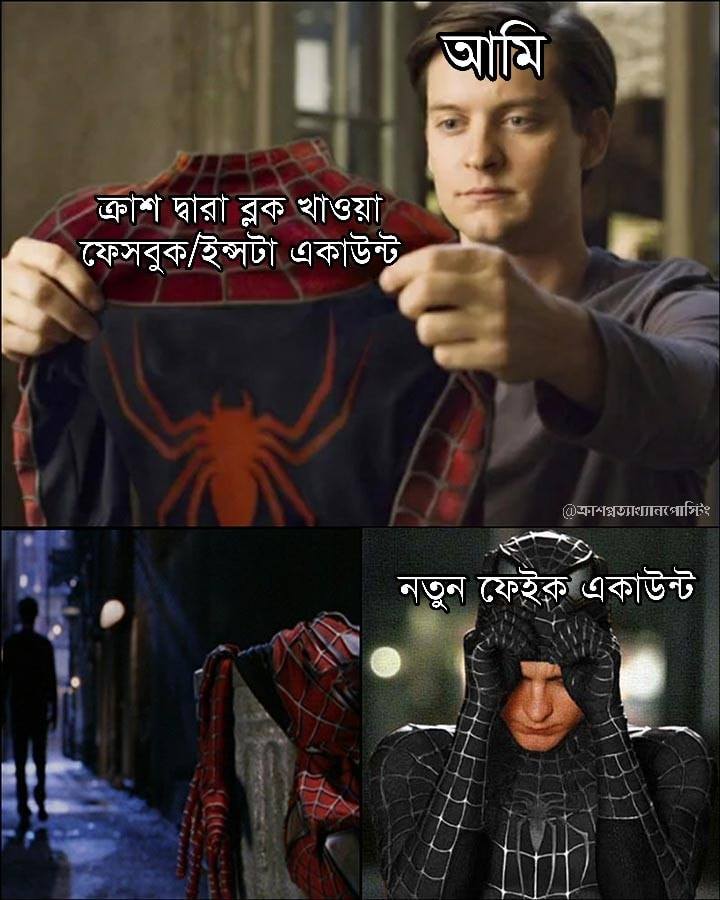
Caption: আমি   ক্রাশ দ্বারা ব্লক খাওয়া ফেসবুক / ইন্সটা একাউন্ট      নতুন ফেইক একাউন্ট
Label: non-hate